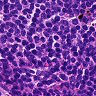
Metastatic tissue present: no